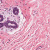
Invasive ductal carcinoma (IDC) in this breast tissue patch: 0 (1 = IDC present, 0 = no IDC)